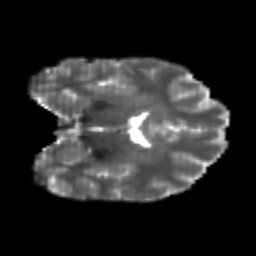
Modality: T2w
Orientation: coronal
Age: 23
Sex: male
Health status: healthy
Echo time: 0.074 s